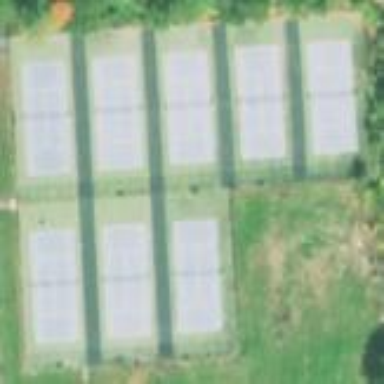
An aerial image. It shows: Tennis court on pitch designated for leisure land.